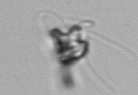
Label: Pyramimonas_longicauda